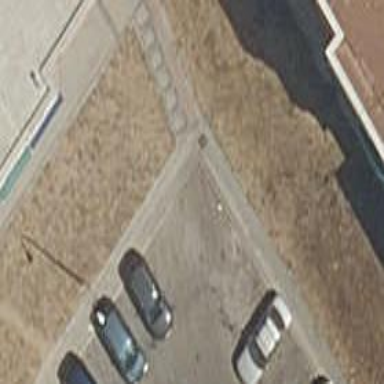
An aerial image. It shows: Garden with kerb border.